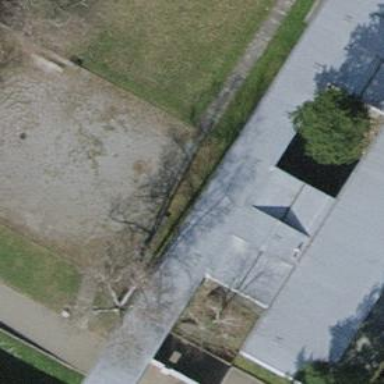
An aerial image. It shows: View of roof of building.